Question: How do I have a bigger font size for only a single character in a sentence?
For a example: All characters except '-' in "Click - sign" should be font size 13. And only '-' should be font size 55. The sentence should look normal.
See <URL>. The '-' sign is higher than the rest of the text.
'''
<div class="aa">
Click <span Style="font-size:30px; line-height:45px;">-</span> sign
</div>
'''
'''
aa {
font-size: 13px;
}
'''
EDIT:

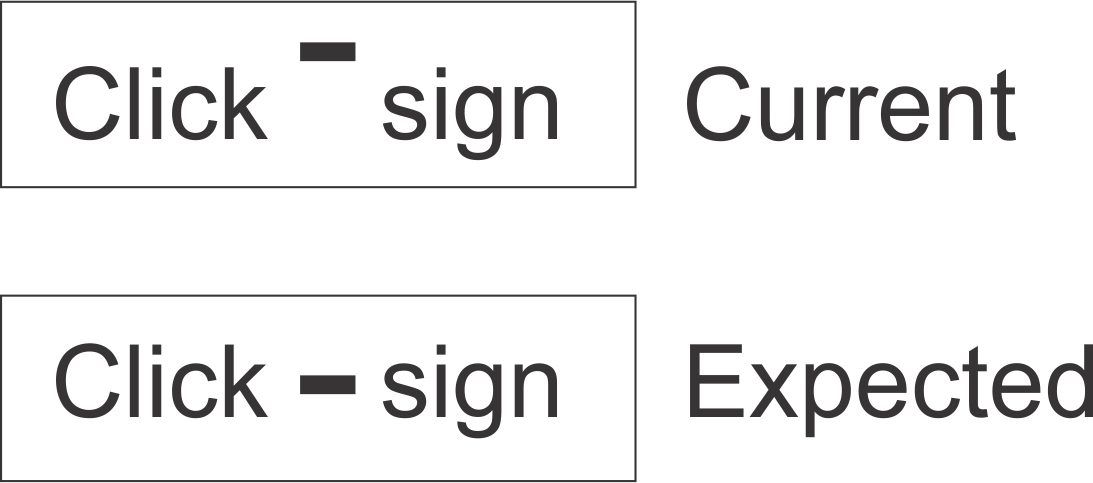
Answer: Here you can use 'position: relative;' for hyphen:
'''
span {font-size:30px; position: relative; top: 3px;}
'''
<URL>